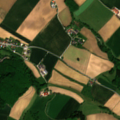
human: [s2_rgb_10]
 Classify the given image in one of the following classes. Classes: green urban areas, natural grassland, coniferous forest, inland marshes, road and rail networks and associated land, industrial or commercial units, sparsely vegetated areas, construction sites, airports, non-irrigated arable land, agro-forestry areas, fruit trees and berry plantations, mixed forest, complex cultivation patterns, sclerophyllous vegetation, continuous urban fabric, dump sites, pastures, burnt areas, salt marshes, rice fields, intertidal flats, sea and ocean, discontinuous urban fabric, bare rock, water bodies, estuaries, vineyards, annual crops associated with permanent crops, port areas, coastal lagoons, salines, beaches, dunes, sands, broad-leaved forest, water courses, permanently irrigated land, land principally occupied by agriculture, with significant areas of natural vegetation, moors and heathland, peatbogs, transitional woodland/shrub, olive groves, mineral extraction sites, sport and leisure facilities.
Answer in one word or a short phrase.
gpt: non-irrigated arable land, complex cultivation patterns, land principally occupied by agriculture, with significant areas of natural vegetation, mixed forest